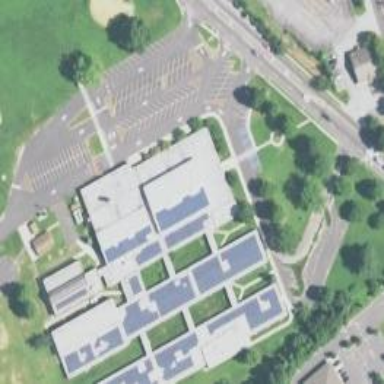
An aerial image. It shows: School.